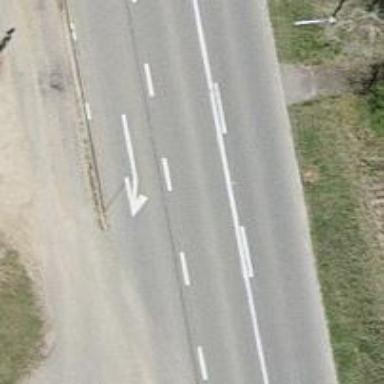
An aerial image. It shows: Primary highway.